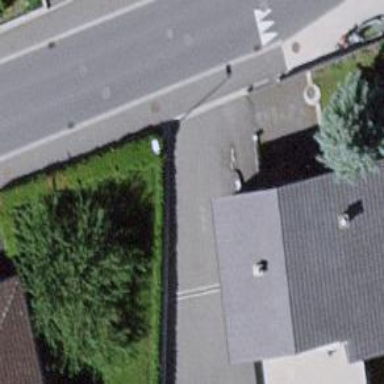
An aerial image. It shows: Hedge acting as barrier.